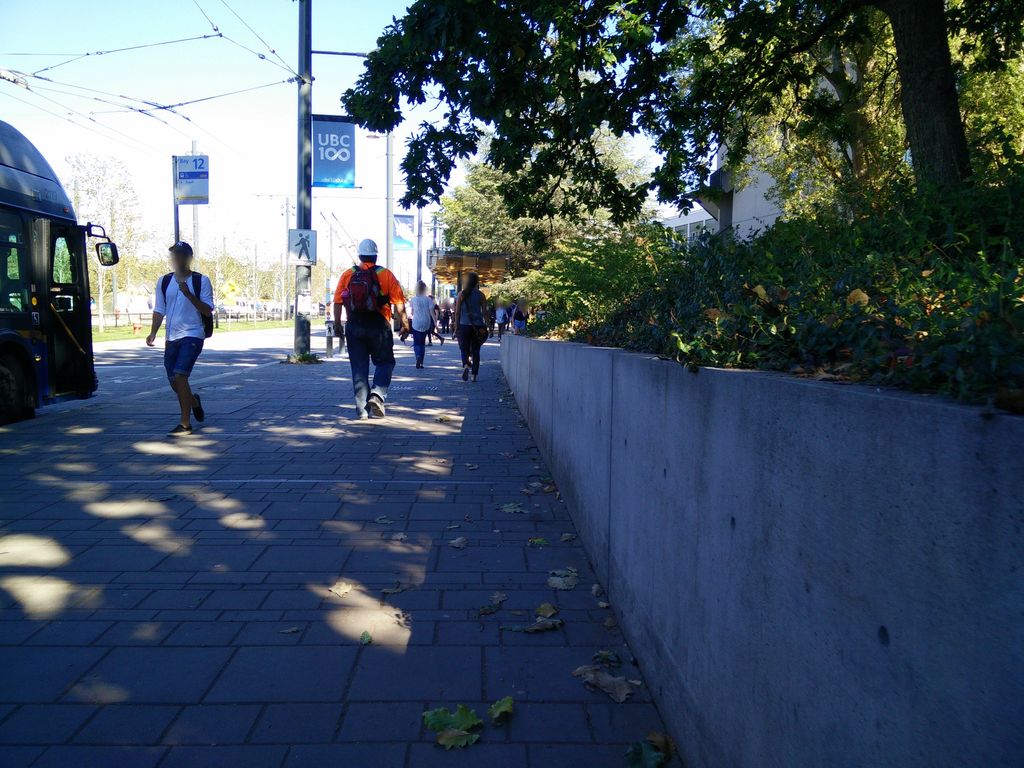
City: vancouver